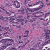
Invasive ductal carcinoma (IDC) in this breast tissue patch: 1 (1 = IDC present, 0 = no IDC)